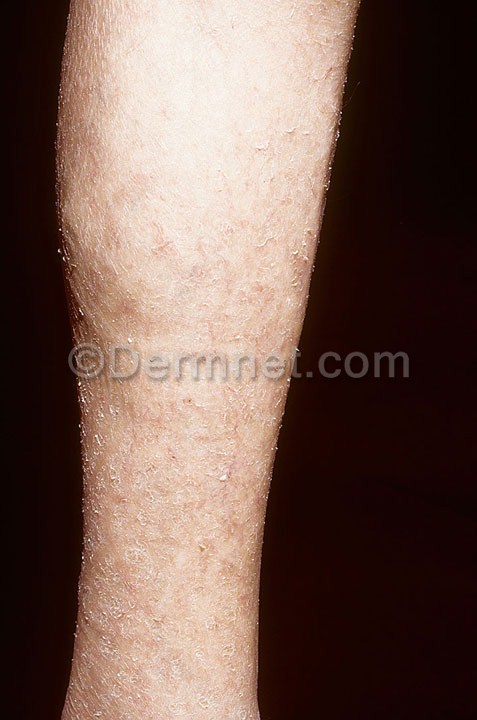
Disease: Eczema Photos